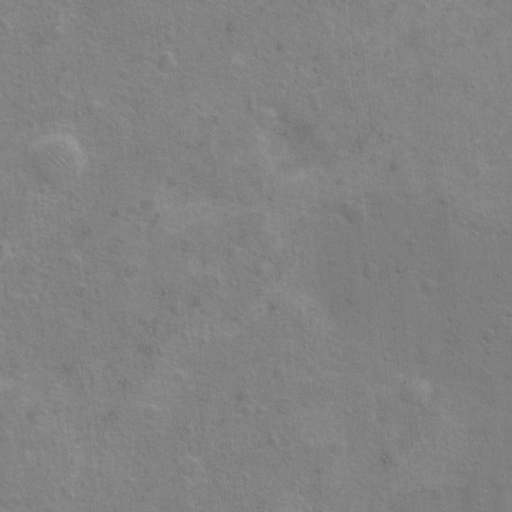
Classes present: Background